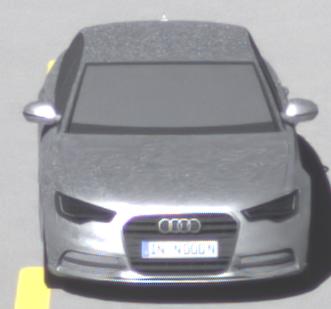
Make: Audi
Model: A6 2.0 TFSI
Detailed model: A6 (C7) Limousine
Model produced from: 2011/10
Model produced until: 2014/09
Doors: 4
Color: white
Road condition: dry road
Daytime: morning or afternoon
Contrast: high contrast